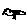
Label: bird